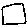
Label: square